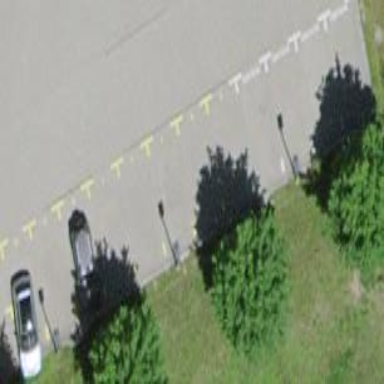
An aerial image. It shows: Street side parking area.